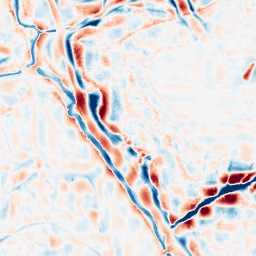
Category: wavelet
Decomposition family: wavelet_biorthogonal
Decomposition parameters: wavelet: bior4.4
level: 4
Upsampling method: cubic_catmull_rom
Upsampling parameters: scale: 8
Upsampling scale: 8